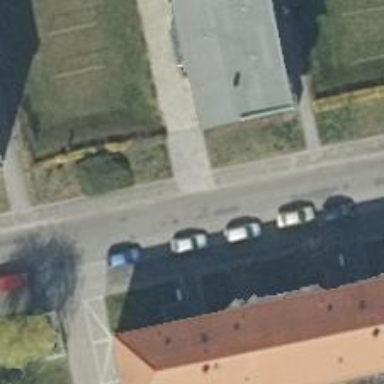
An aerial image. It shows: Living street.